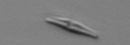
Label: pennate